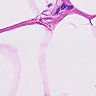
Metastatic tissue present: no